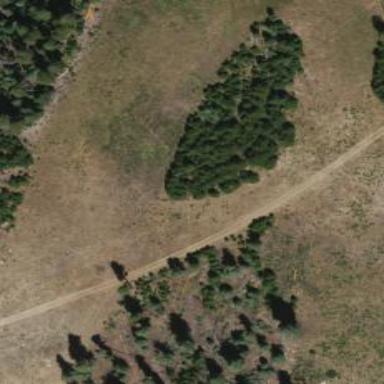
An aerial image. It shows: Evergreen forest with needle-leaved trees. The forest produces timber and wood.